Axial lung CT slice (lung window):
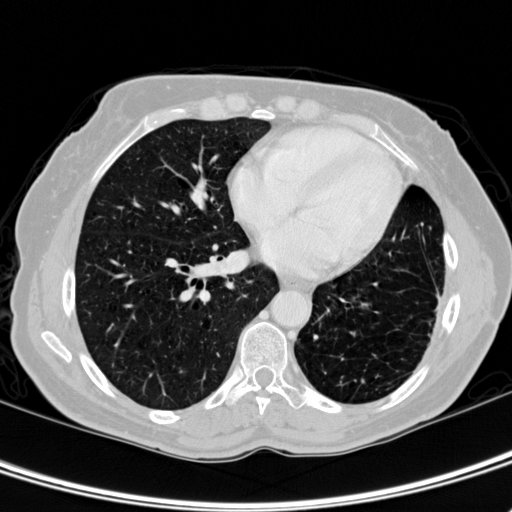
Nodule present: no